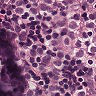
Metastatic tissue present: yes